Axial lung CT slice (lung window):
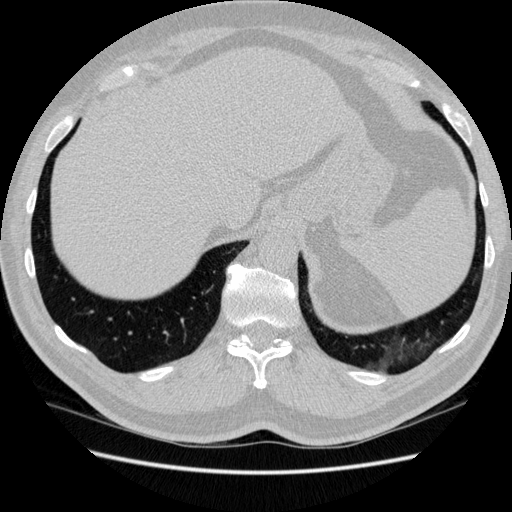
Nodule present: no